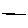
Label: line